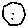
Label: hexagon